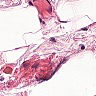
Metastatic tissue present: no